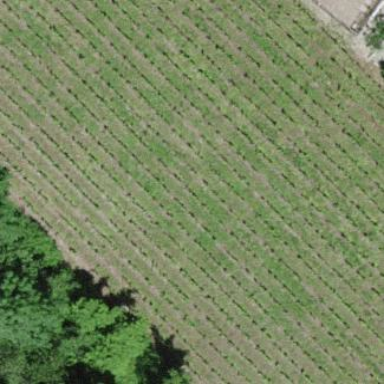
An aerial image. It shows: Beautiful vineyard in the countryside.